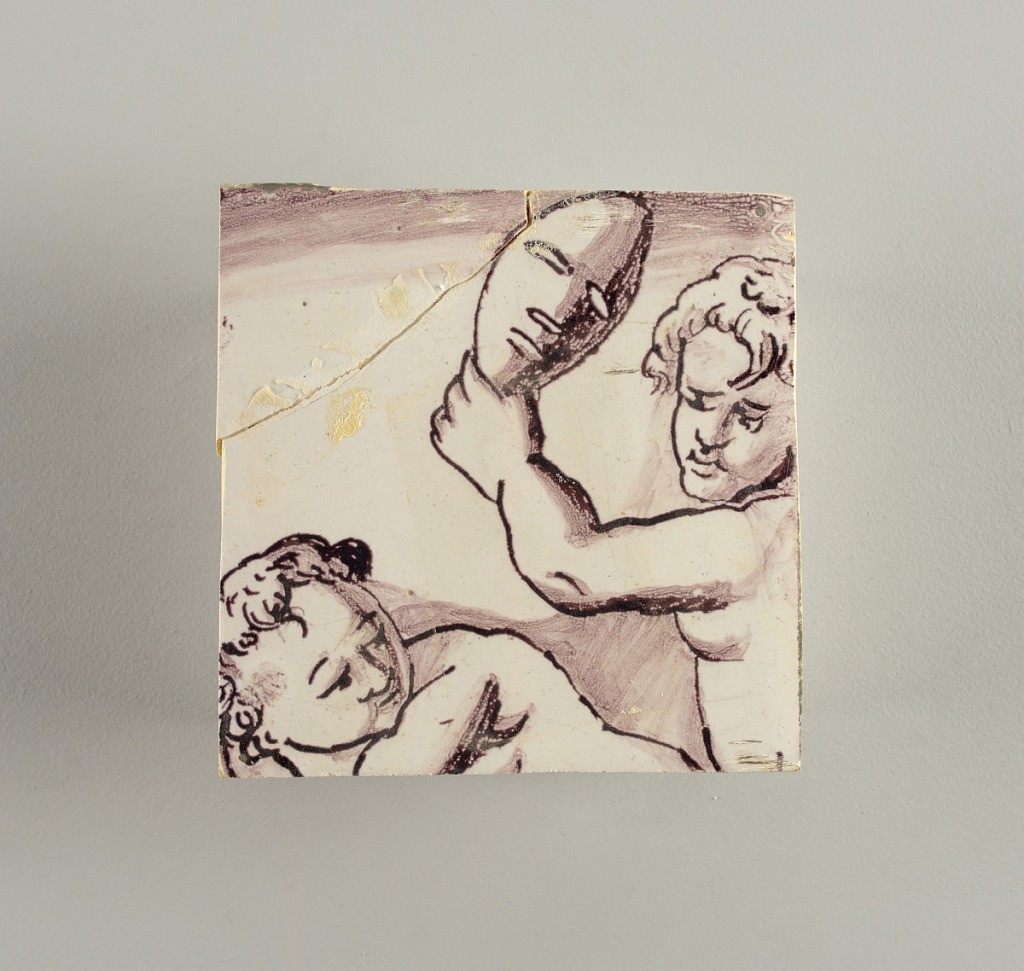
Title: Wall facing
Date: ca. 1725
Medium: Tin-glazed earthenware, underglaze
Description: Horizontal rectangle.  Thirty-seven tiles wide and twenty-one high with opening for door or window nineteen and one-half tiles high and twelve wide.  To left and right of opening, centered canopy above. Left, woman representing Hope, right, a sculputure urn.  Centered above opening, a mascaron.  Arabesque design of foliage.